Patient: sex M, age 57
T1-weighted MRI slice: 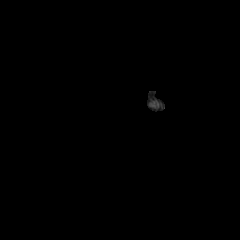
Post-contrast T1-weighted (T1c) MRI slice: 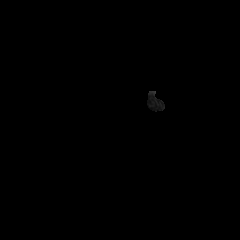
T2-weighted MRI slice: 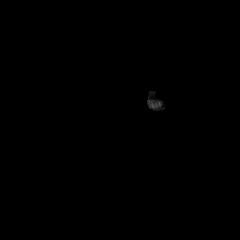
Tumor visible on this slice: no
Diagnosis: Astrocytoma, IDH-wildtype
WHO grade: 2